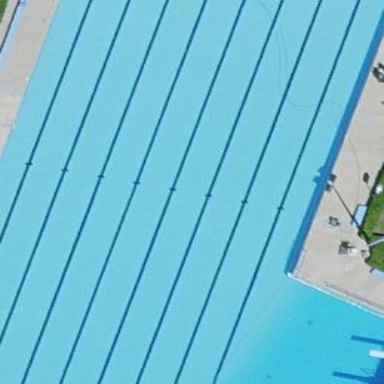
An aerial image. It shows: Swimming pool area designated for leisure and sports activities.